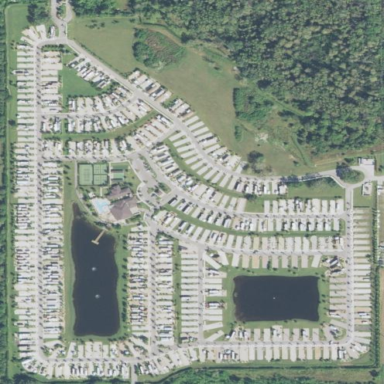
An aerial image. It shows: Residential area designated as trailer park.